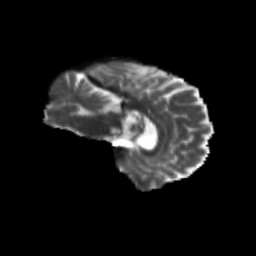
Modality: T2w
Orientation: sagittal
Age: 69
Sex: male
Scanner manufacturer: siemens
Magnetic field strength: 3 T
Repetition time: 4.71 s
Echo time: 0.0906 s